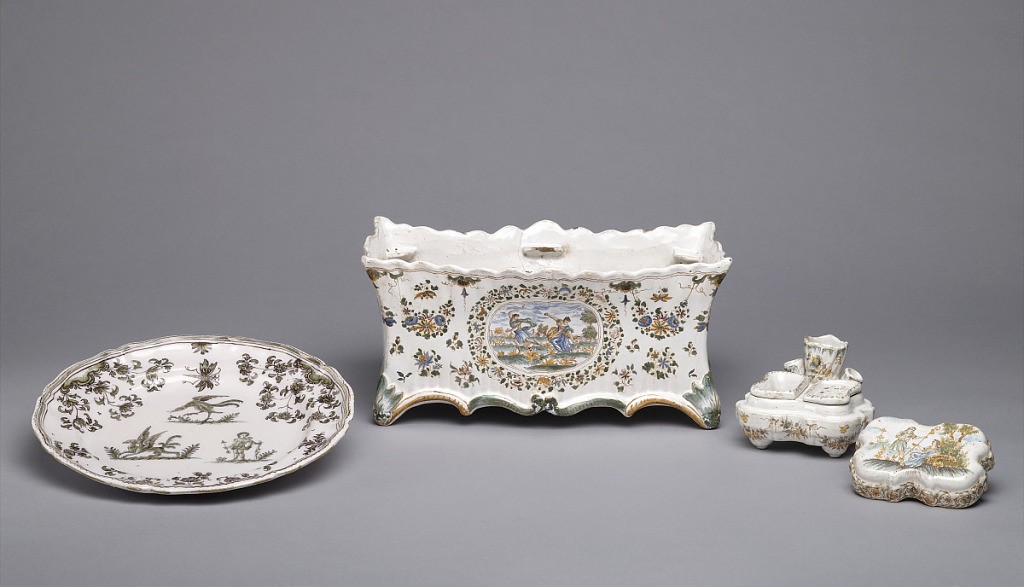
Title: Plate
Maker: Olérys-Laugier Factory, France, founded 1738
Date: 1760s
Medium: Tin-glazed earthenware
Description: Circular form with shaped rim. Monochrome green decoration on a white ground shows a flying insect, Feng Huang (Ho-ho bird), griffin, and youth bearing bow and arrow. The rim decorated is with thin bands and flowers.